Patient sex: M
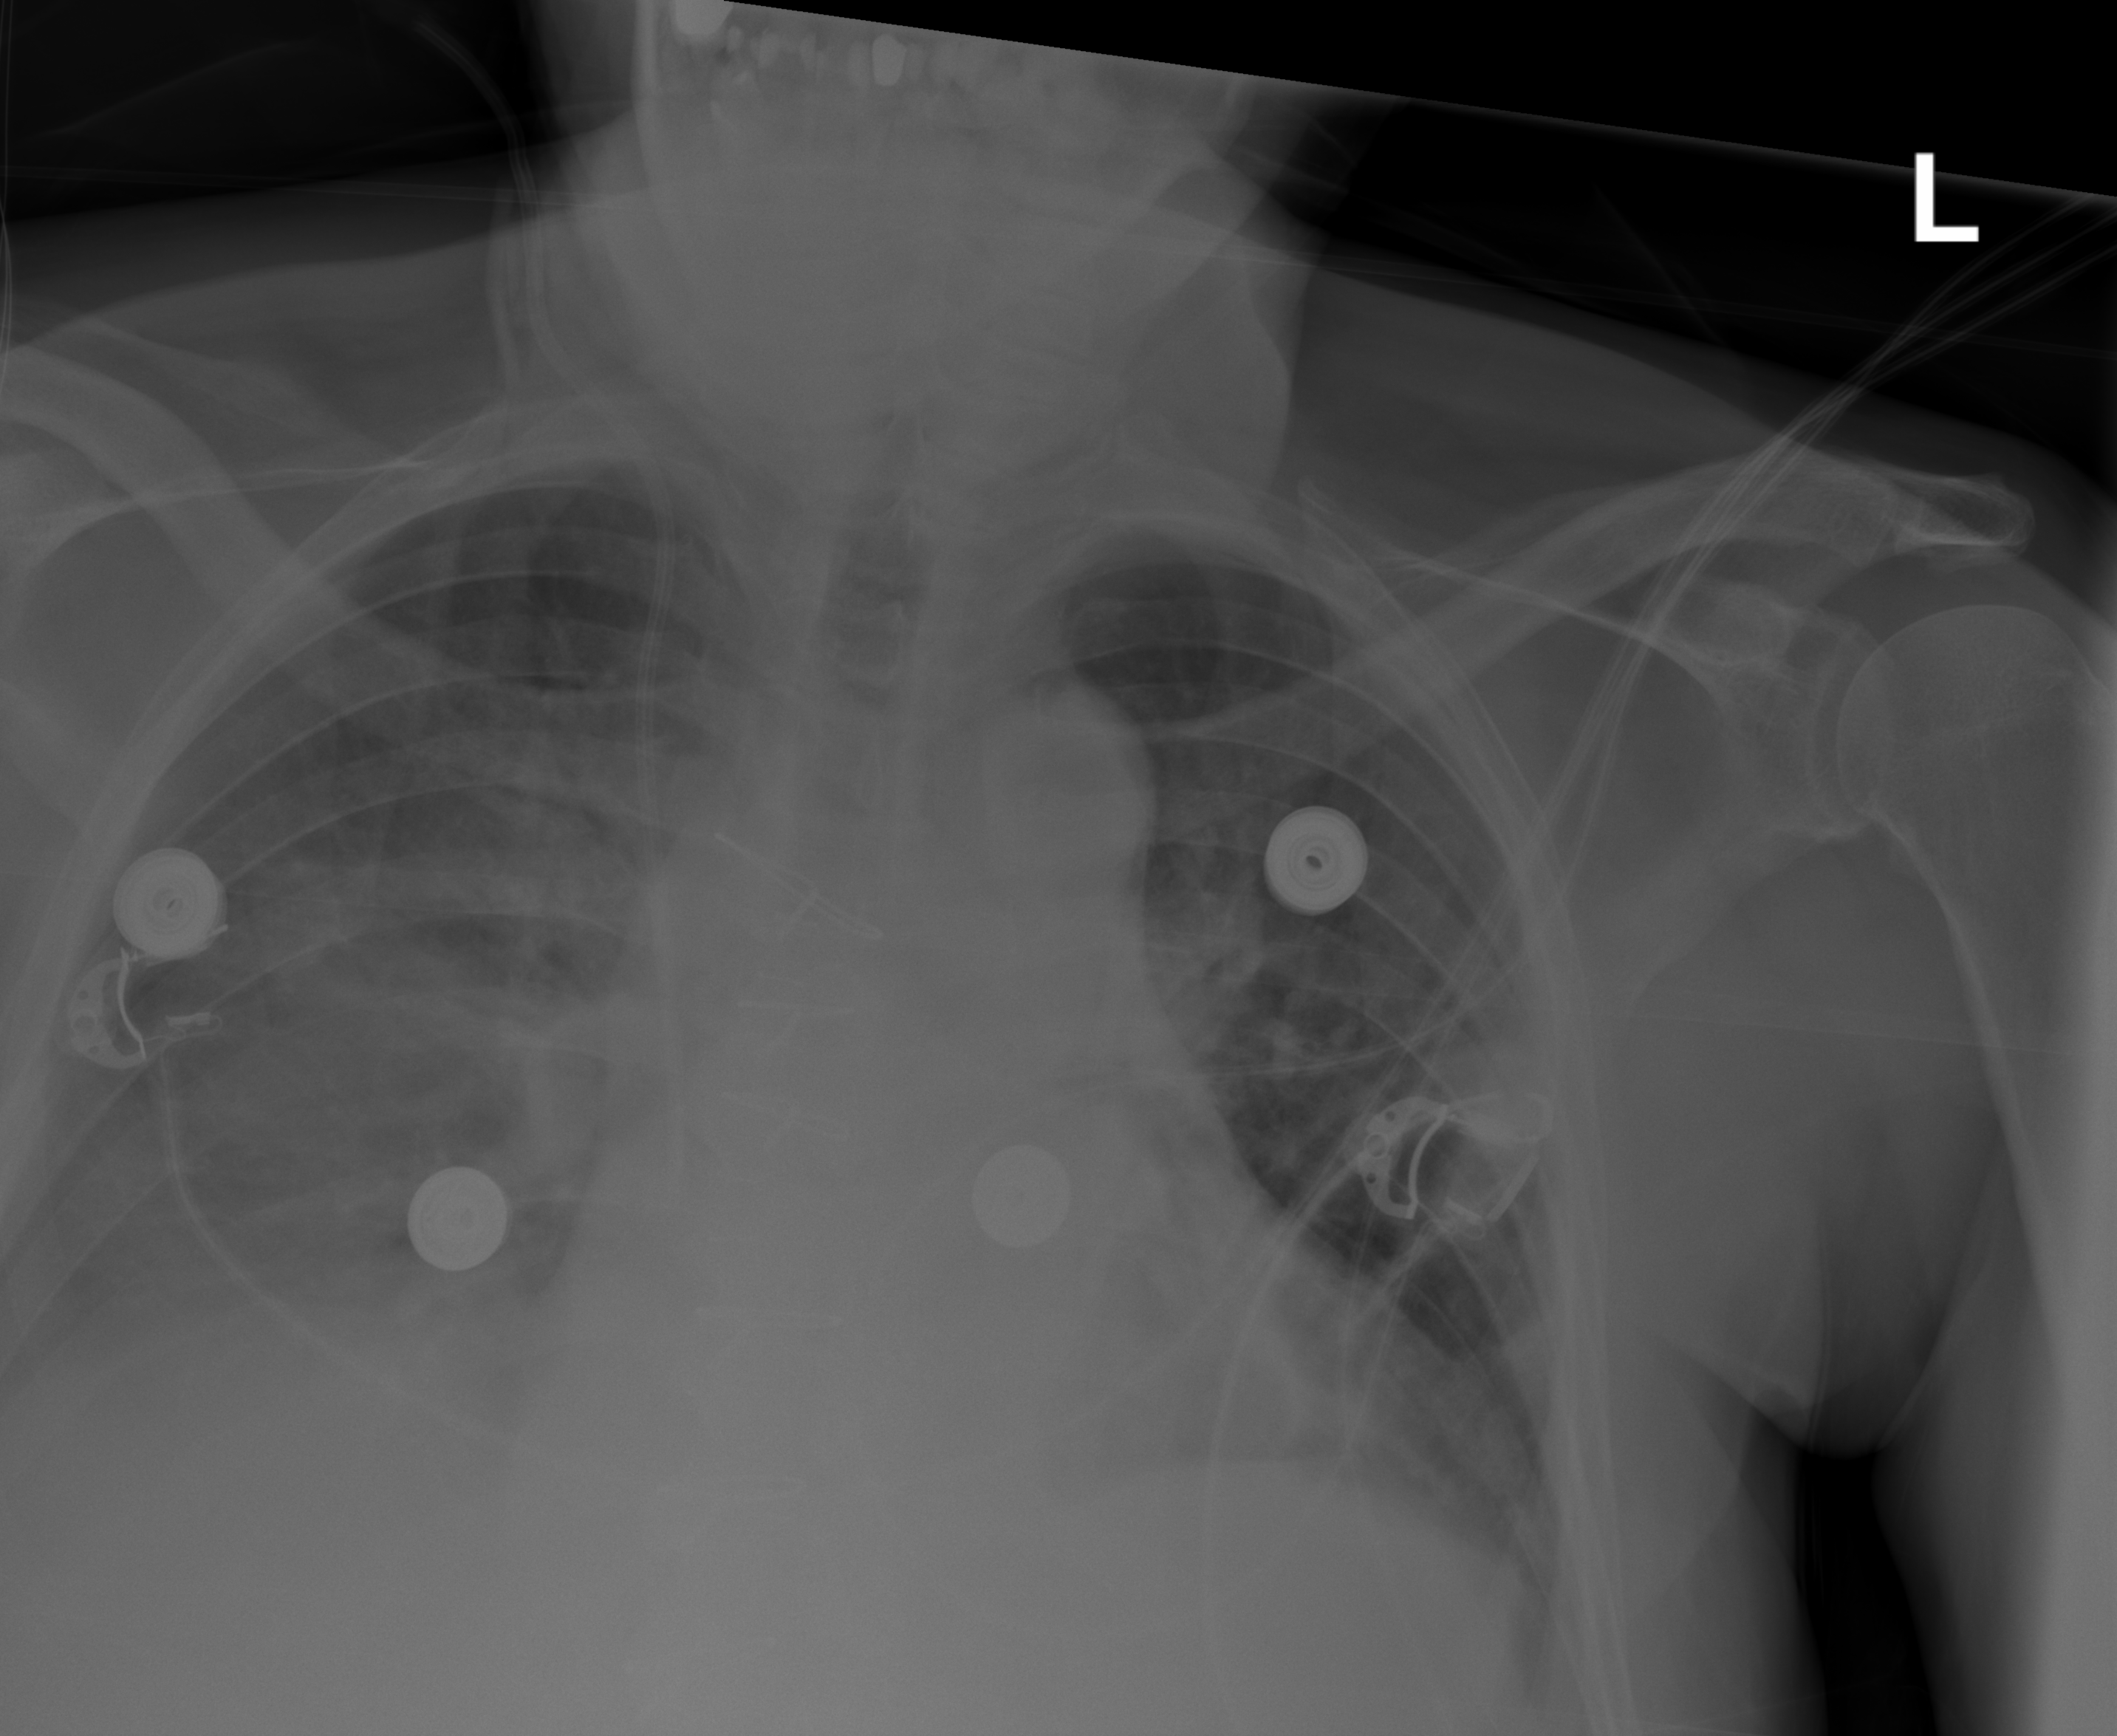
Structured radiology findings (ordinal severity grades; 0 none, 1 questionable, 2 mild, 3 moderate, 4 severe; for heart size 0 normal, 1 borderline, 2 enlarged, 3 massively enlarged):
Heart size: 2
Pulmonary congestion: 0
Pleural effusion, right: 3
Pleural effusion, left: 0
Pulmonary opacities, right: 2
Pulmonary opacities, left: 0
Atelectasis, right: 3
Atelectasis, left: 2